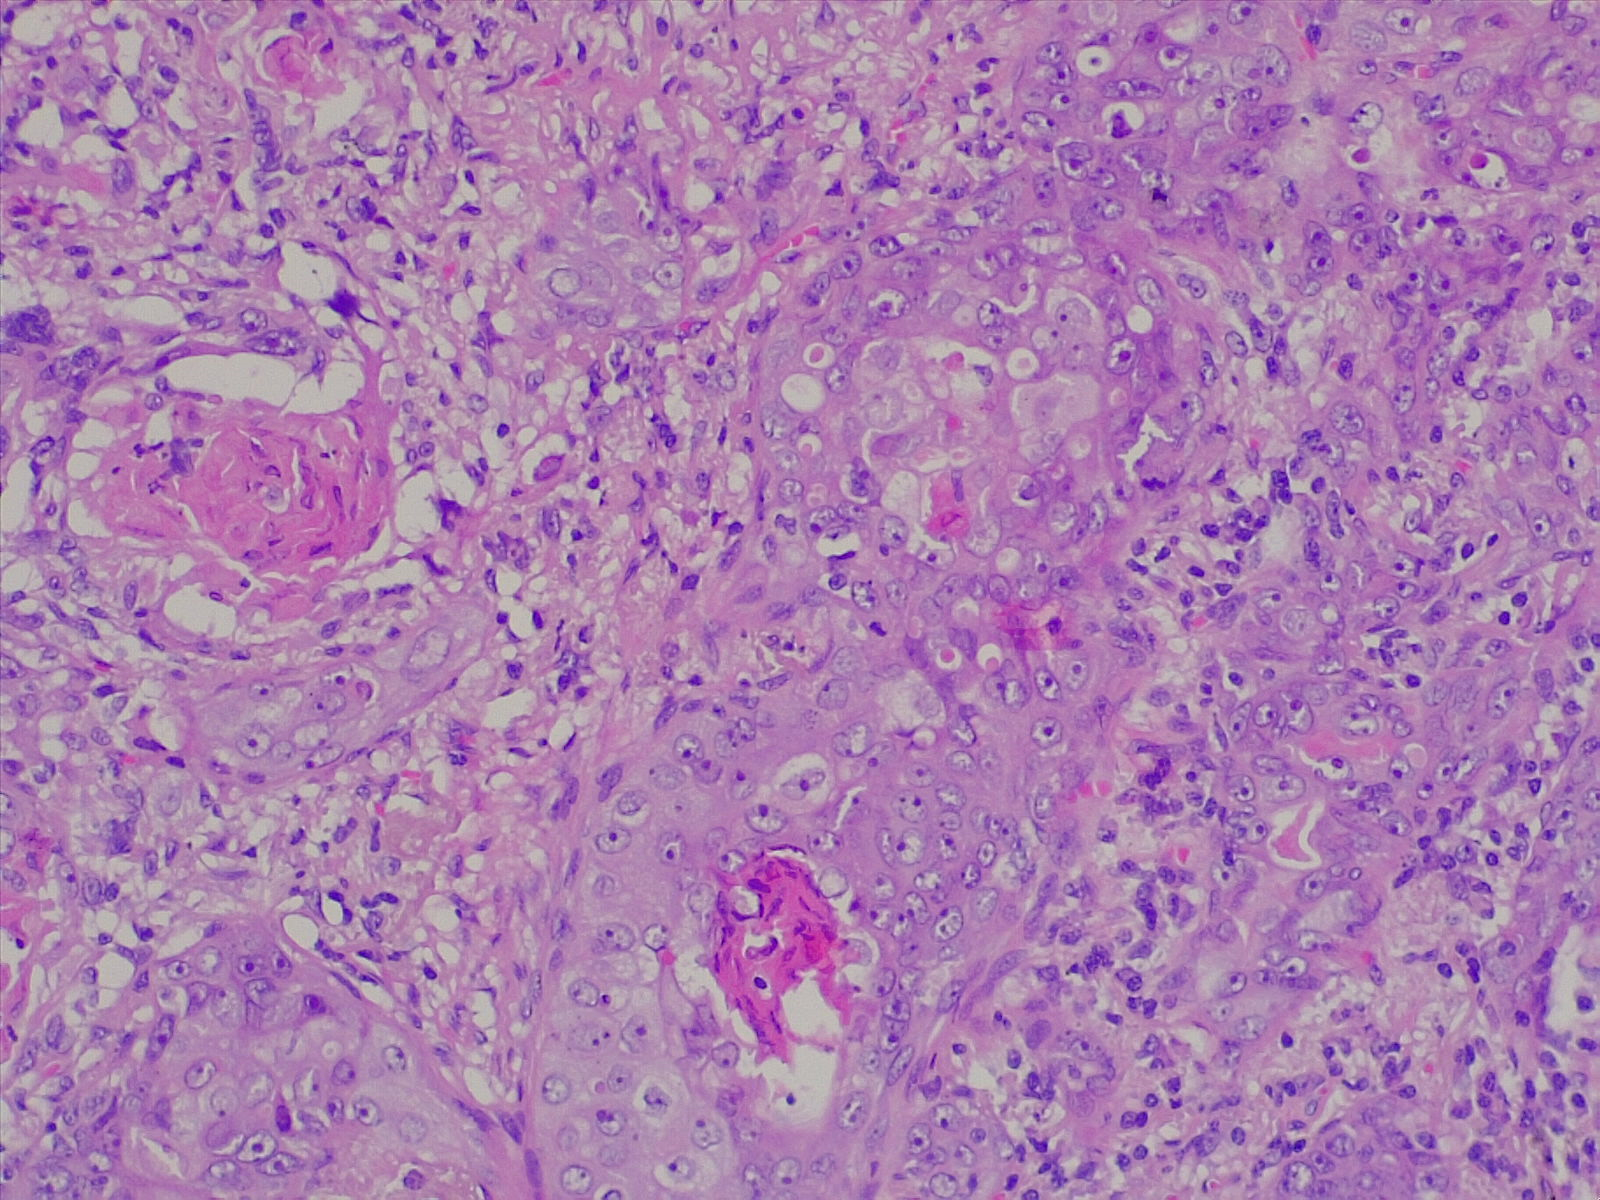
Label: lung squamous cell carcinoma, well differentiated